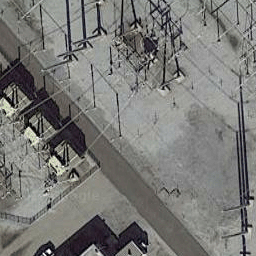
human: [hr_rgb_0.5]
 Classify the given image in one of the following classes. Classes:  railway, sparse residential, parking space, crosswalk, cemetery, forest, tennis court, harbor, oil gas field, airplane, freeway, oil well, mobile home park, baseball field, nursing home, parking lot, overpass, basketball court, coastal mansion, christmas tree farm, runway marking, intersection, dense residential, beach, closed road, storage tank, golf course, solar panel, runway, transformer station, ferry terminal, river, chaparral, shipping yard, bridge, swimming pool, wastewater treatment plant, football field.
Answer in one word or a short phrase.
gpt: transformer station